Field crop: maize
Growth stage: 2
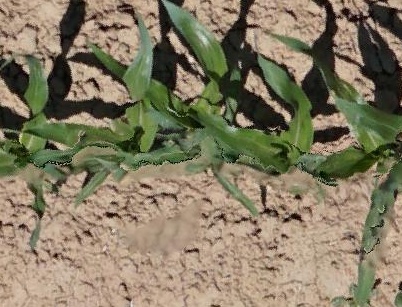
Species: maize